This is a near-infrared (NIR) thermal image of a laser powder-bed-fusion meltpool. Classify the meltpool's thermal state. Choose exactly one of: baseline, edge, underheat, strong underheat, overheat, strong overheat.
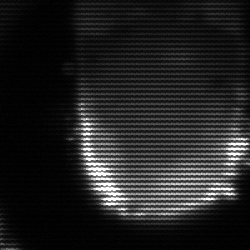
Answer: baseline